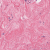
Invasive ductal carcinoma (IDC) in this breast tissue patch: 0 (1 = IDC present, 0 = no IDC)